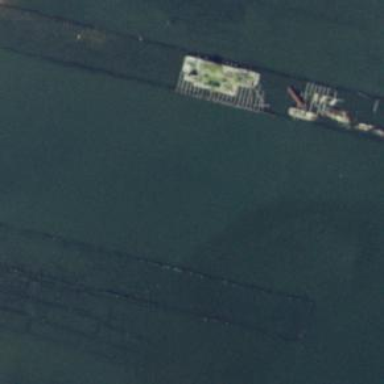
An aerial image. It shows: Man-made pier.